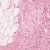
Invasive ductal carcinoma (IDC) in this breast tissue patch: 0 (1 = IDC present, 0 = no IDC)